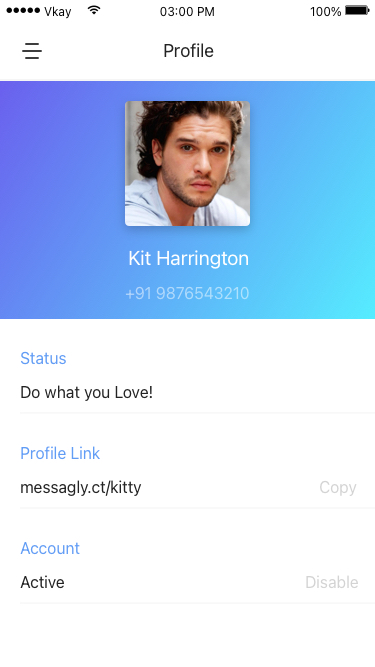
Text in this UI design:
Profile
Kit Harrington
+91 9876543210
Do what you Love!
Status
messagly.ct/kitty
Copy
Profile Link
Active
Disable
Account